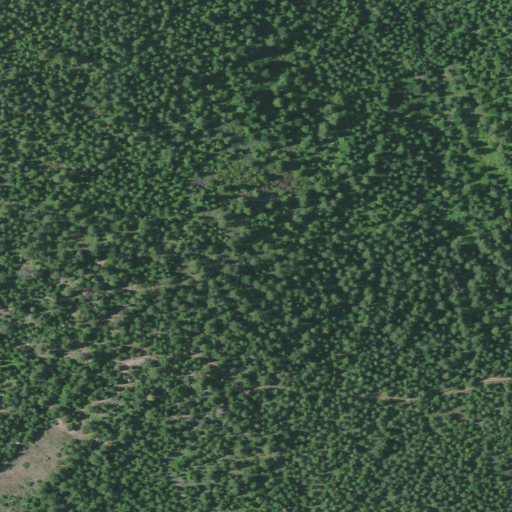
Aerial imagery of mountain in Oregon named Walker Mountain containing evergreen forest and shrub